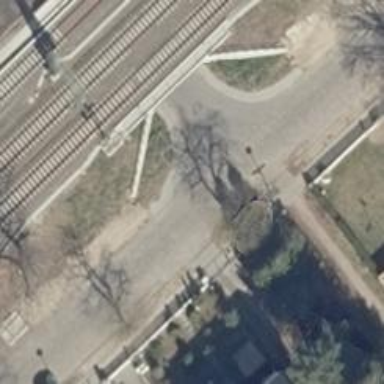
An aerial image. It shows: Residential road with asphalt surface. Both sides have sidewalks.